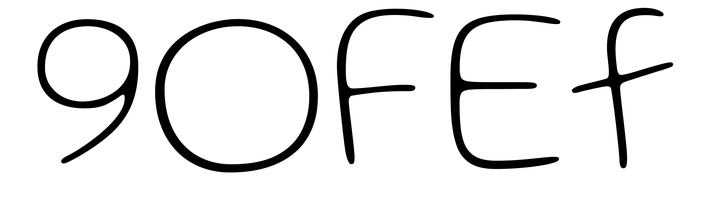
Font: Gluten_Thin